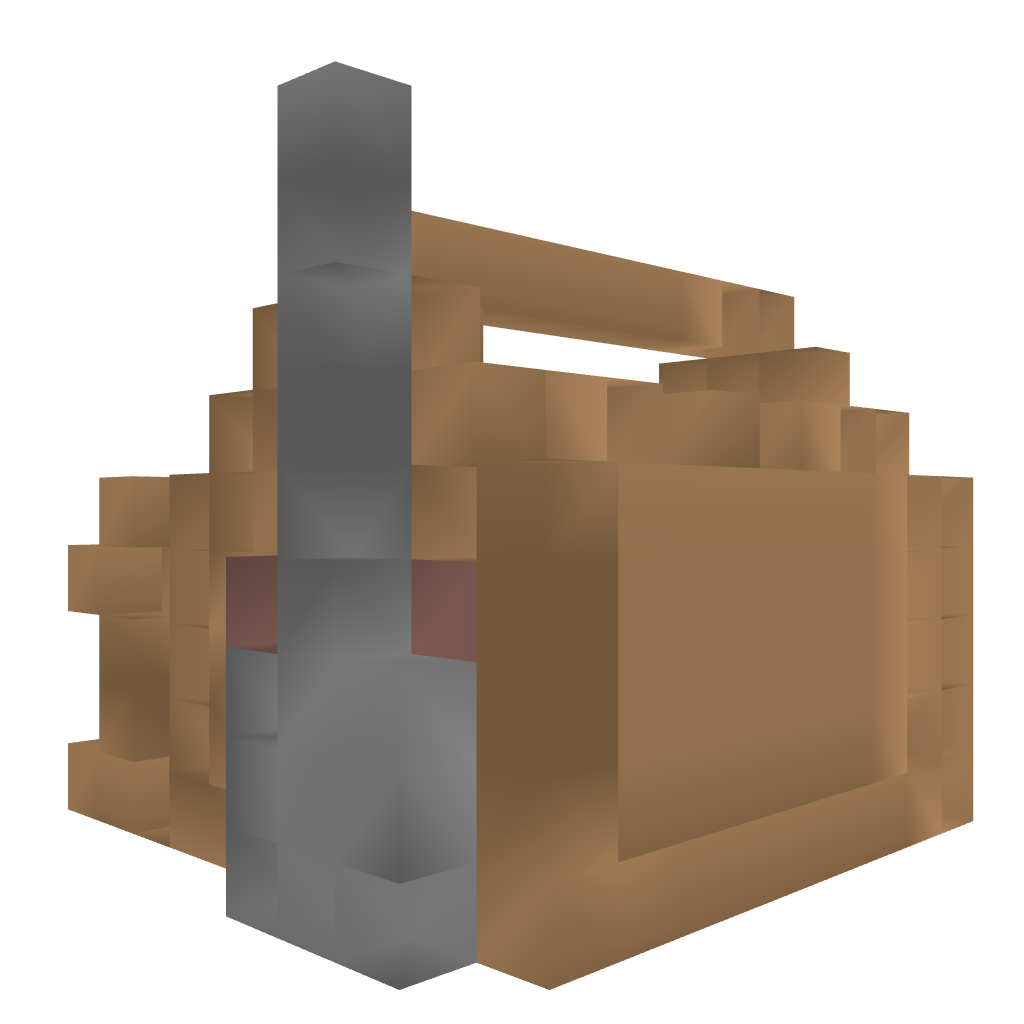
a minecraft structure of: Hardware Store bad low quality